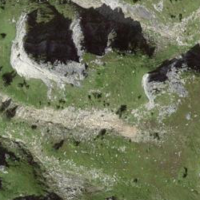
EUNIS habitat code: 43
Species observed at this site:
Capra ibex